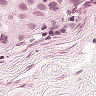
Metastatic tissue present: yes